Question: What is the possible way to set up my background like this:

This color is what I am using in my app
'''
class MyApp extends StatelessWidget {
@override
Widget build(BuildContext context) {
return MaterialApp(
title: 'Welcome to Flutter',
home: Scaffold(
backgroundColor: Color(0xff00BCD1),
appBar: AppBar(
title: Text('Flutter Screen Background Color Example'),
),
body: Center(child: Body()),
),
);
}
}
'''
Any advice will be appreciated.
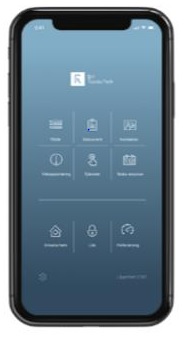
Answer: you gotta use 'gradient'
'''
Container(
height: double.infinity,
width: double.infinity,
decoration: BoxDecoration(
gradient: LinearGradient(
begin: Alignment.topLeft,
end: Alignment.bottomRight,
colors: [Color(0xff5a6c92), Color(0xff252b37)],
),
),
),
'''
see this if this answer is not clear for you <URL>
and if you wanna use this as a background use the 'Stack' widget to do that
'''
Stack(
fit: StackFit.expand,
children: [
Container(
height: double.infinity,
width: double.infinity,
decoration: BoxDecoration(
gradient: LinearGradient(
begin: Alignment.topLeft,
end: Alignment.bottomRight,
colors: [Color(0xff5a6c92), Color(0xff252b37)],
),
),
),
Otherwidgets(),
Otherwidgets(),
Otherwidgets(),
Otherwidgets(),
],
),
'''
read more about 'stack' <URL>